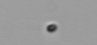
Label: nanoplankton_mix